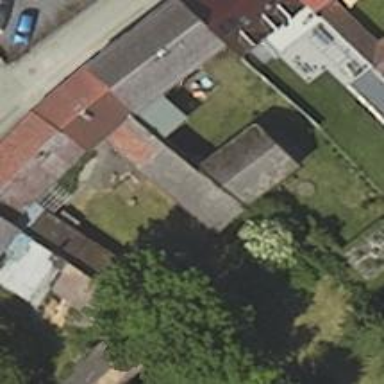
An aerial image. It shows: Shed building.